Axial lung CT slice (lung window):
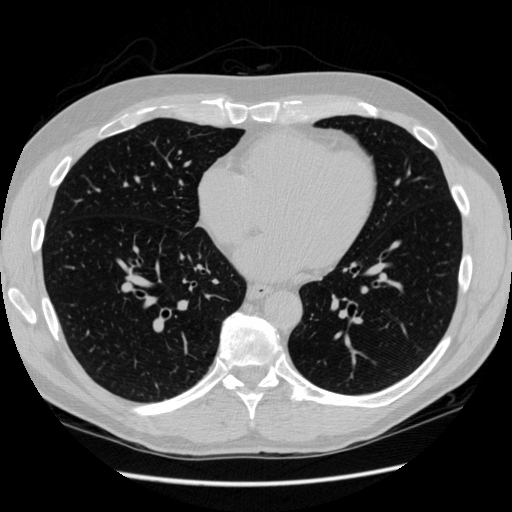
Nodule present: no